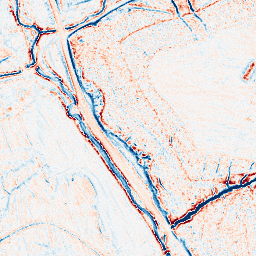
Category: edge_preserving
Decomposition family: anisotropic_diffusion
Decomposition parameters: iterations: 10
kappa: 100
gamma: 0.15
Upsampling method: quartic
Upsampling parameters: scale: 4
Upsampling scale: 4